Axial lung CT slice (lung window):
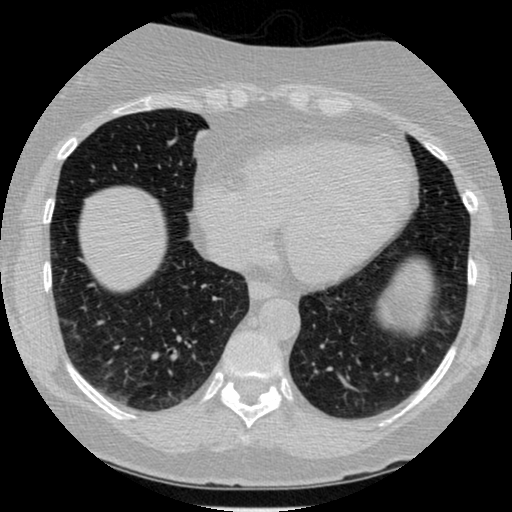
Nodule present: no